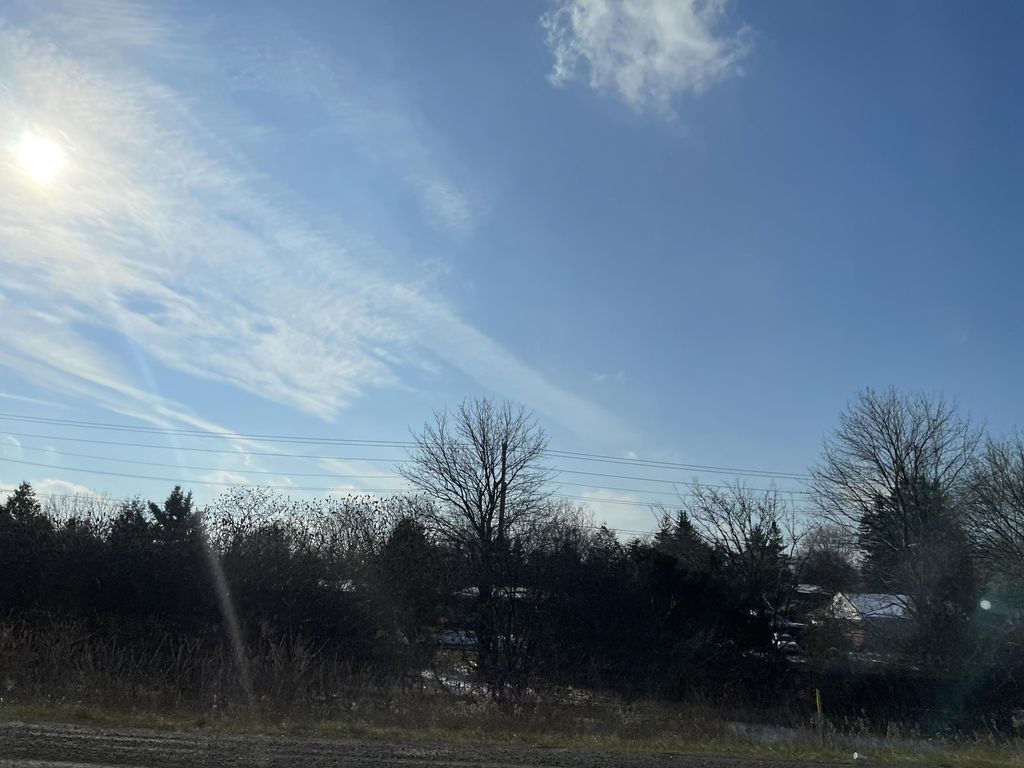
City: kitchener-waterloo